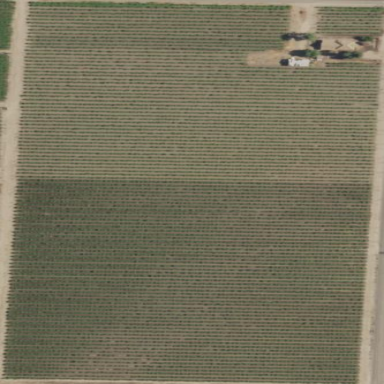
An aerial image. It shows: Vineyard growing grapes.